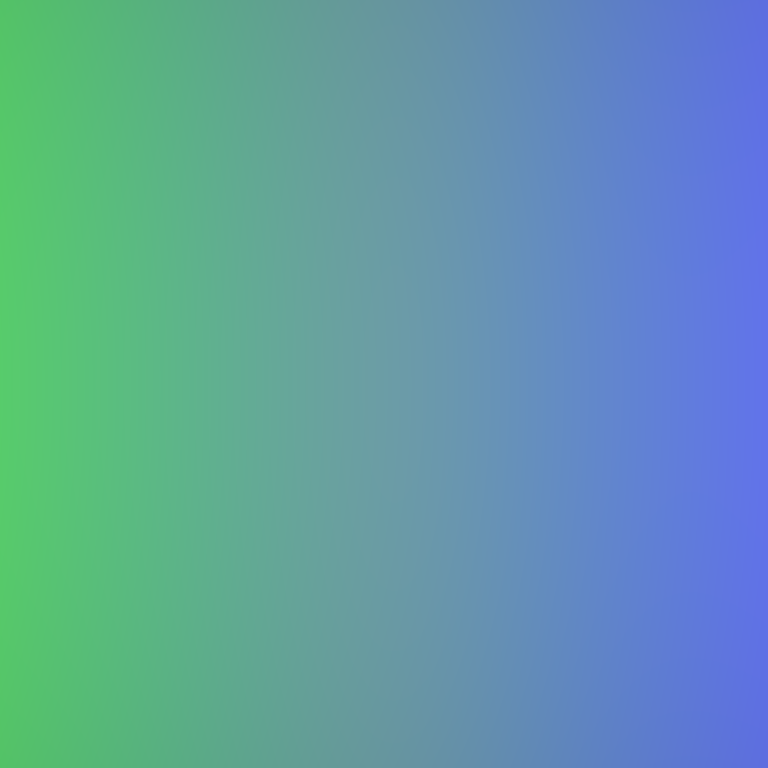
Abstract light effect, smooth gradient from vibrant green to soft blue, calm atmosphere, diffuse light, no room, no furniture, no objects.